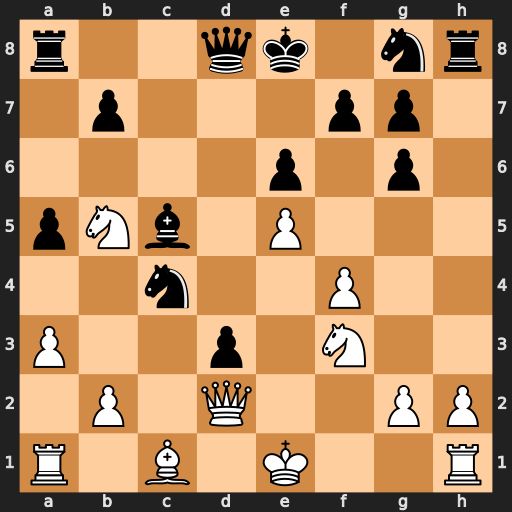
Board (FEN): r2qk1nr/1p3pp1/4p1p1/pNb1P3/2n2P2/P2p1N2/1P1Q2PP/R1B1K2R
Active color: w
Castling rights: KQkq
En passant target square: -
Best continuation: Qc3 Rc8 Qxc4 Bf2+ Kxf2 Rxc4 Nd6+ Ke7 Nxc4